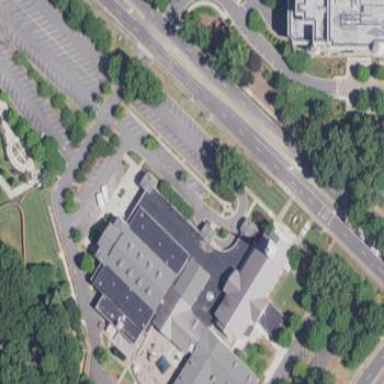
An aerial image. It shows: Beautiful church building.